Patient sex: M
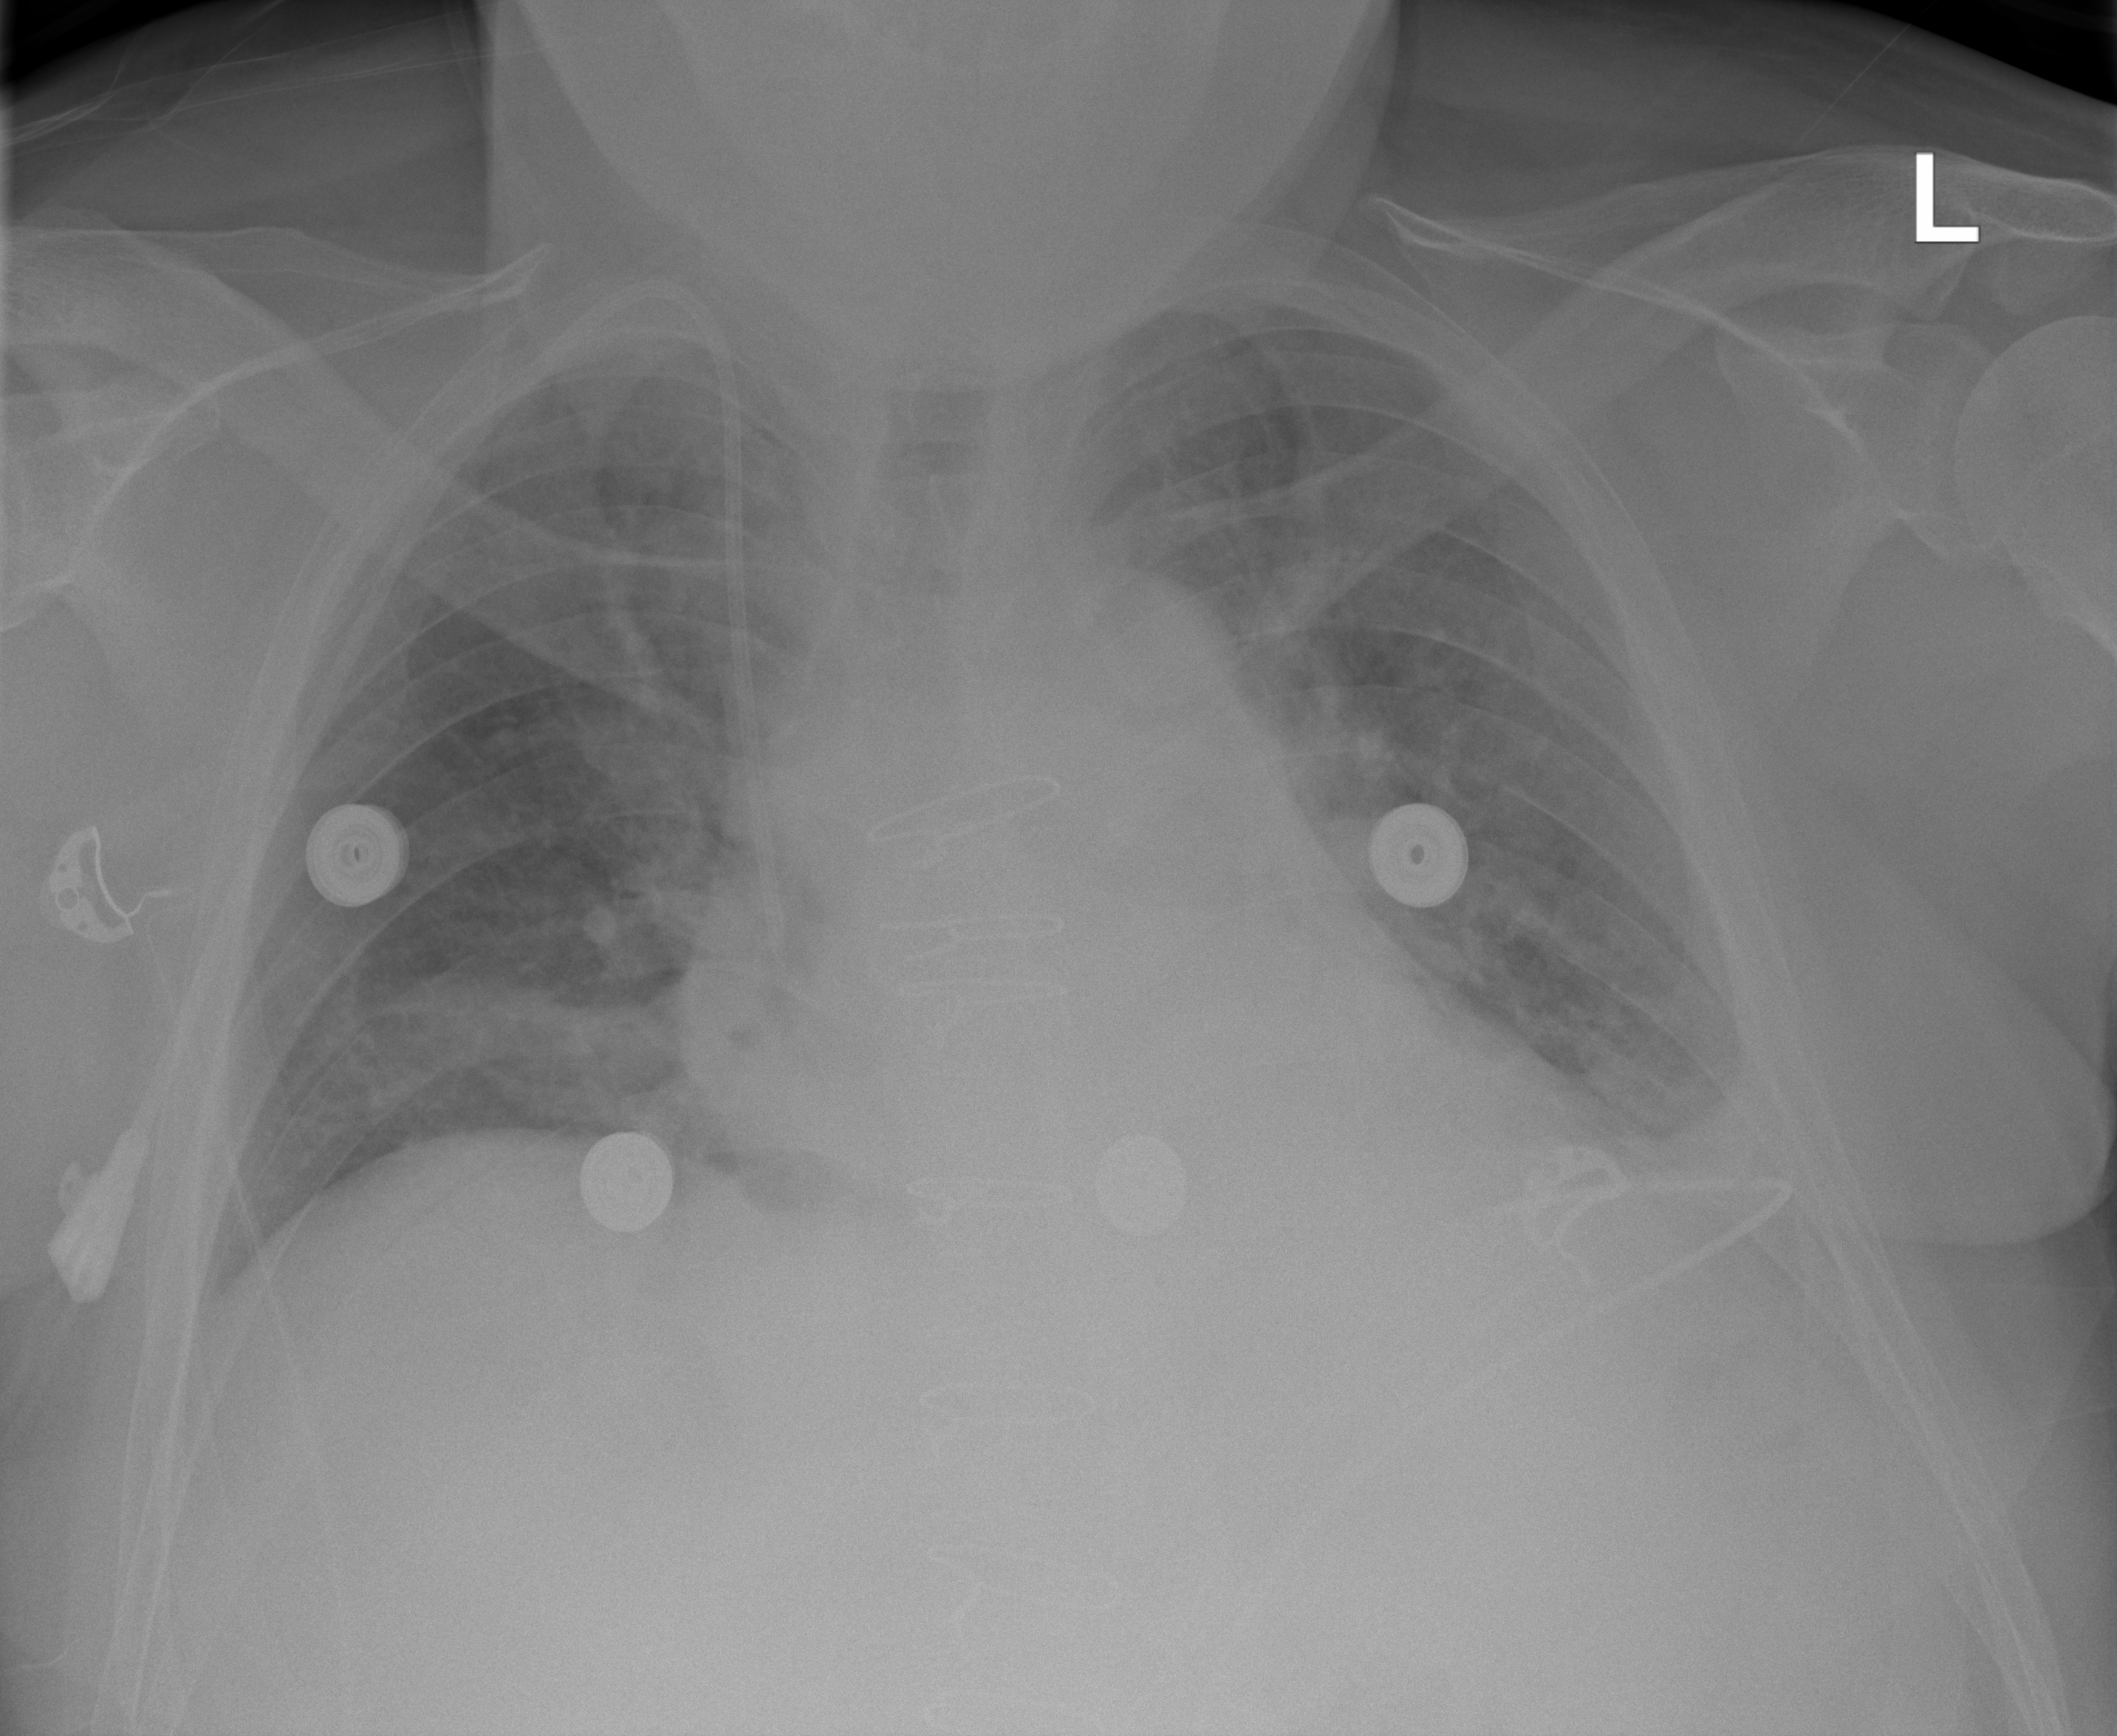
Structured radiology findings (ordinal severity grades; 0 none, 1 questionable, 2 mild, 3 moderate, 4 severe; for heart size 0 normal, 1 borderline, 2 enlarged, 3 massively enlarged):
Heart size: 2
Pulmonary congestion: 2
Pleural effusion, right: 0
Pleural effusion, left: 2
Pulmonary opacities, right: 0
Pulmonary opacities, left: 0
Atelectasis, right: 2
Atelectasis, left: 2